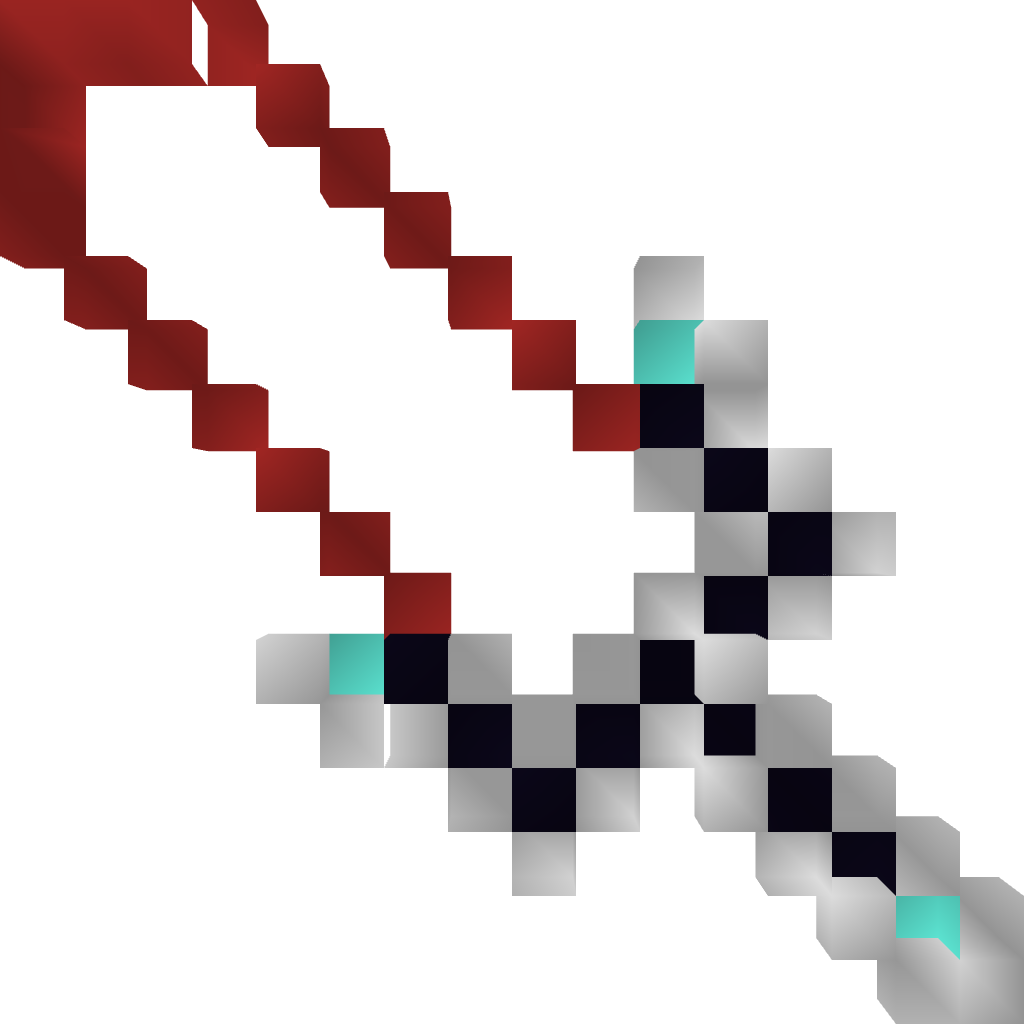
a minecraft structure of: Angel Sword